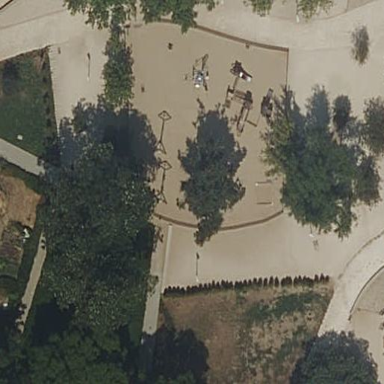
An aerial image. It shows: Playground area for leisure activities on the land.